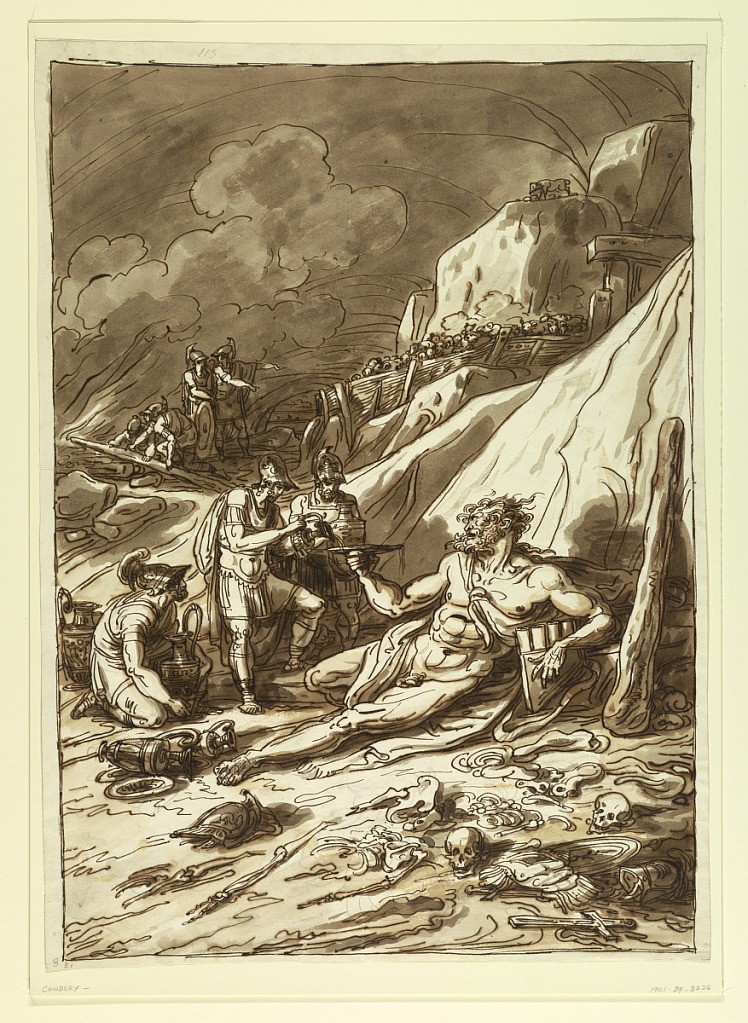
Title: Odysseus and the Greeks i
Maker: Felice Giani, Italian, 1758–1823
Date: Century: 18-19
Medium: Pen, brown ink, brown-gray wash, over traces of graphite Support: off-white paper
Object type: Drawing
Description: Vertical rectangle. Polyphemus lies in the foreground, getting his bowl filled with wine by two Greeks, Ulysses watching the effect. Pitchers, weapons and bones of the devoured Greeks are shown around. In the middle plane are shown at left two men holding the end of the stake